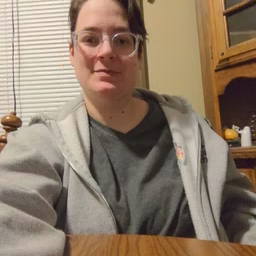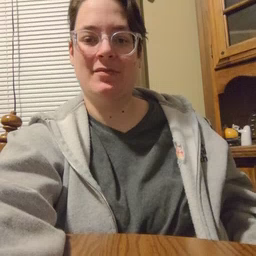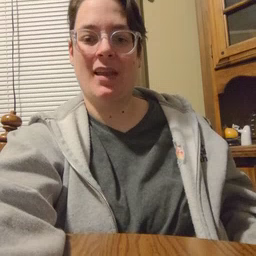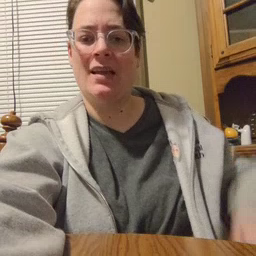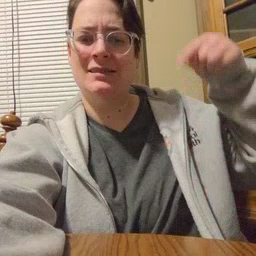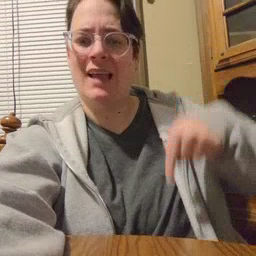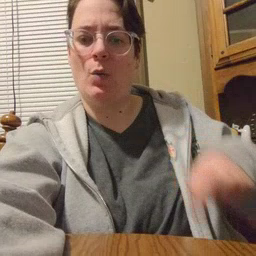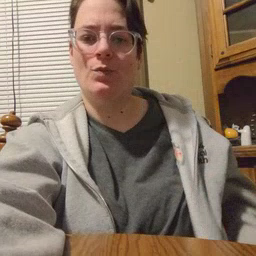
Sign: down